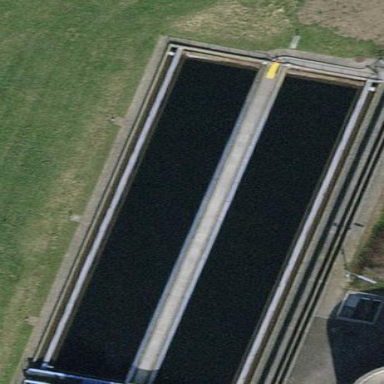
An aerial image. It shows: Image of wastewater.